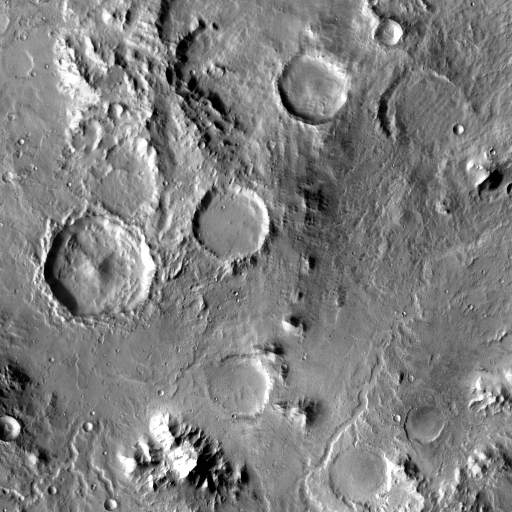
Crater classes present: Background, Other, Layered, Buried, Secondary